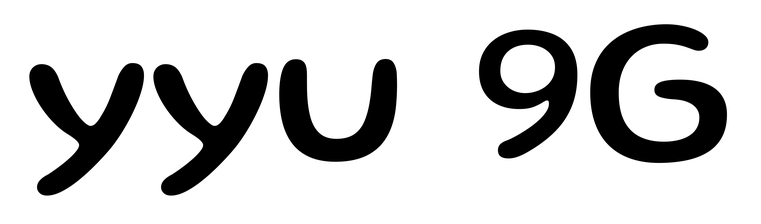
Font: Gluten_Regular